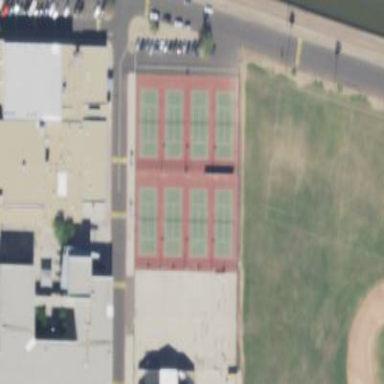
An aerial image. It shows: Tennis court on pitch.